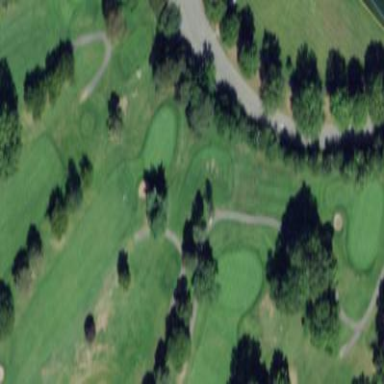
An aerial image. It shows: Rough grassy area used for golf.